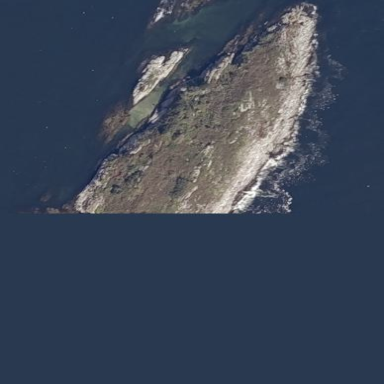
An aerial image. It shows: Islet along the coastline.